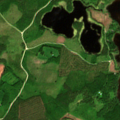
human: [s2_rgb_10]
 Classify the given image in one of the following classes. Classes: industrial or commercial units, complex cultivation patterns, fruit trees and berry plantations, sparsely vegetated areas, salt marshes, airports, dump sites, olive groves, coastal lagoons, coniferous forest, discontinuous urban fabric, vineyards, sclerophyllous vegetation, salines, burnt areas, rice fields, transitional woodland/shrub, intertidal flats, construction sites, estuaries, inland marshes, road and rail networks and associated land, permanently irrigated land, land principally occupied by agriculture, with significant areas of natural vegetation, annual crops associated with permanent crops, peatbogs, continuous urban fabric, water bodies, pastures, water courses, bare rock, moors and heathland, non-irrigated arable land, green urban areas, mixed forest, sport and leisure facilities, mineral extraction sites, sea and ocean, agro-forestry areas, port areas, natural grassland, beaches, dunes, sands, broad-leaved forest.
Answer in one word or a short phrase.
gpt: coniferous forest, mixed forest, transitional woodland/shrub, water bodies